Question: Can anyone suggest me better for which have , facility and can work with around
So we can achieve following kind of solution.
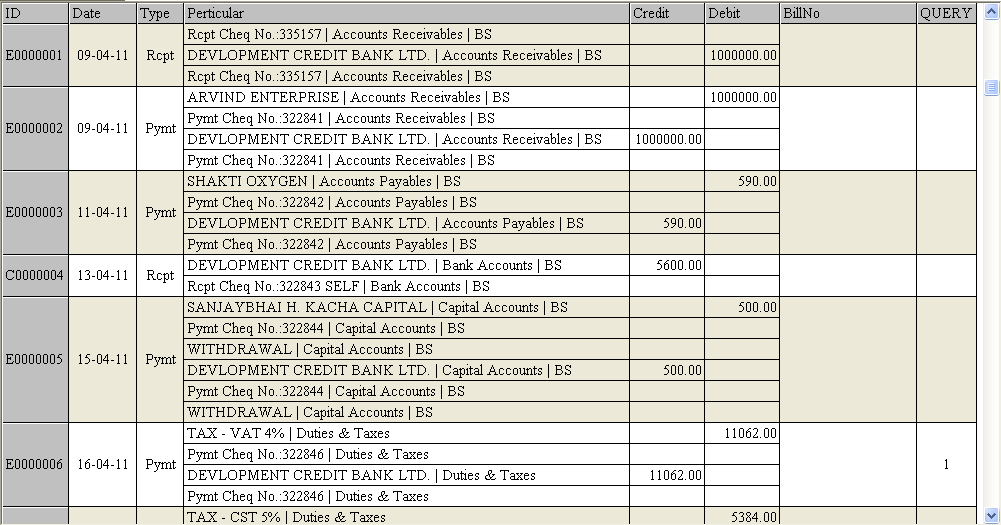
Answer: We use <URL>. They have products for ActiveX that incorporate nicely with VB6 and the IDE. It's not free.
The and can probably be accomplished with its cell-merging features.

The other configuration can be done through a GUI at design-time or through code at run-time.